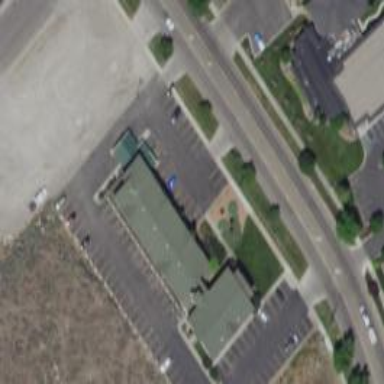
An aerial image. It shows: Motel building.